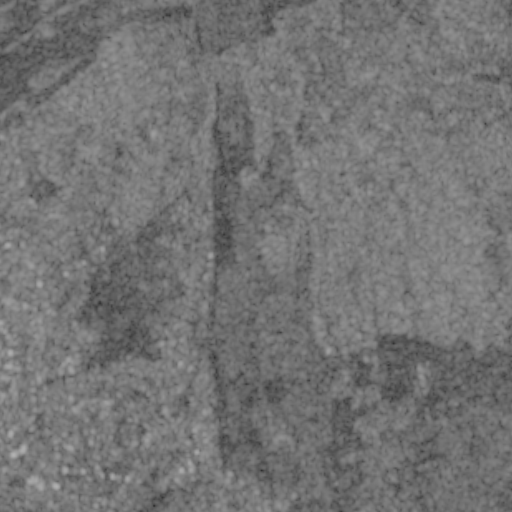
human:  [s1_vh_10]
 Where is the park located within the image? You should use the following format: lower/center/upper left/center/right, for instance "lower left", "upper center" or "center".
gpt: The park is located in the lower left of the image.
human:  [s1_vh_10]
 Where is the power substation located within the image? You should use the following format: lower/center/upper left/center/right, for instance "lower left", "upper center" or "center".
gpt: The power substation is located in the lower left of the image.
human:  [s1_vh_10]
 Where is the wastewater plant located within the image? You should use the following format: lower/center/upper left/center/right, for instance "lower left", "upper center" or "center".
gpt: The wastewater plant is located in the lower left of the image.
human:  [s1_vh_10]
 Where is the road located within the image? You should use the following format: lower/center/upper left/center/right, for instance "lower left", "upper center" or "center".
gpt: There is no road in the image.

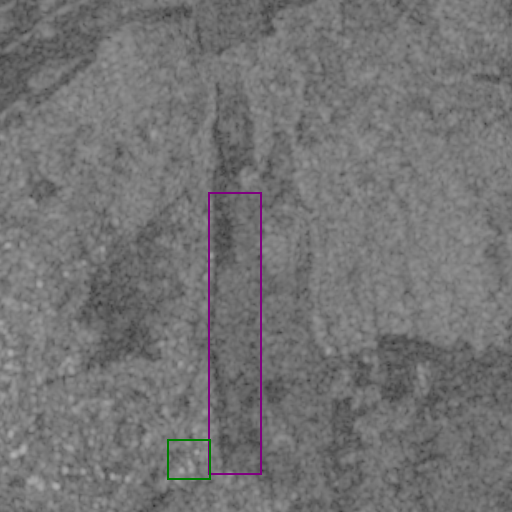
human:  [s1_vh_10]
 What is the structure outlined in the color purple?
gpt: The structure outlined in purple is a crop field.
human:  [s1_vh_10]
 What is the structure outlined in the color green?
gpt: The structure outlined in green is a wastewater plant.
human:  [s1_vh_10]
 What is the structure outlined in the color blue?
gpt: There is no blue outline.